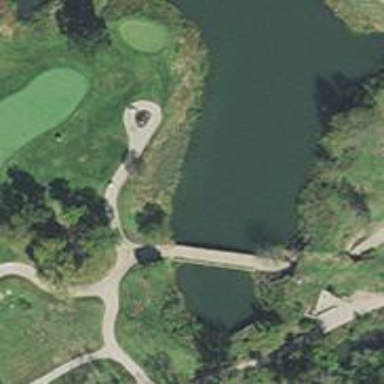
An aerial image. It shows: Path for both road and golf.